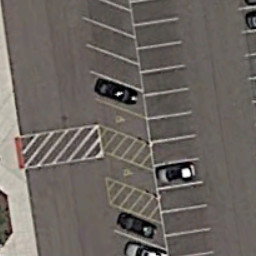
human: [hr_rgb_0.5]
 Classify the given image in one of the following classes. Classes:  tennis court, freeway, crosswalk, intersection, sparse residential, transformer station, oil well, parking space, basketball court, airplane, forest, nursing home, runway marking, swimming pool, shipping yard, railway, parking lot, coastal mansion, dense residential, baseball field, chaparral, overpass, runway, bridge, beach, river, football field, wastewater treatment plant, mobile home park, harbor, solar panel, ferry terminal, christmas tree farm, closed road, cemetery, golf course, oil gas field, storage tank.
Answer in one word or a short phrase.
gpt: parking space